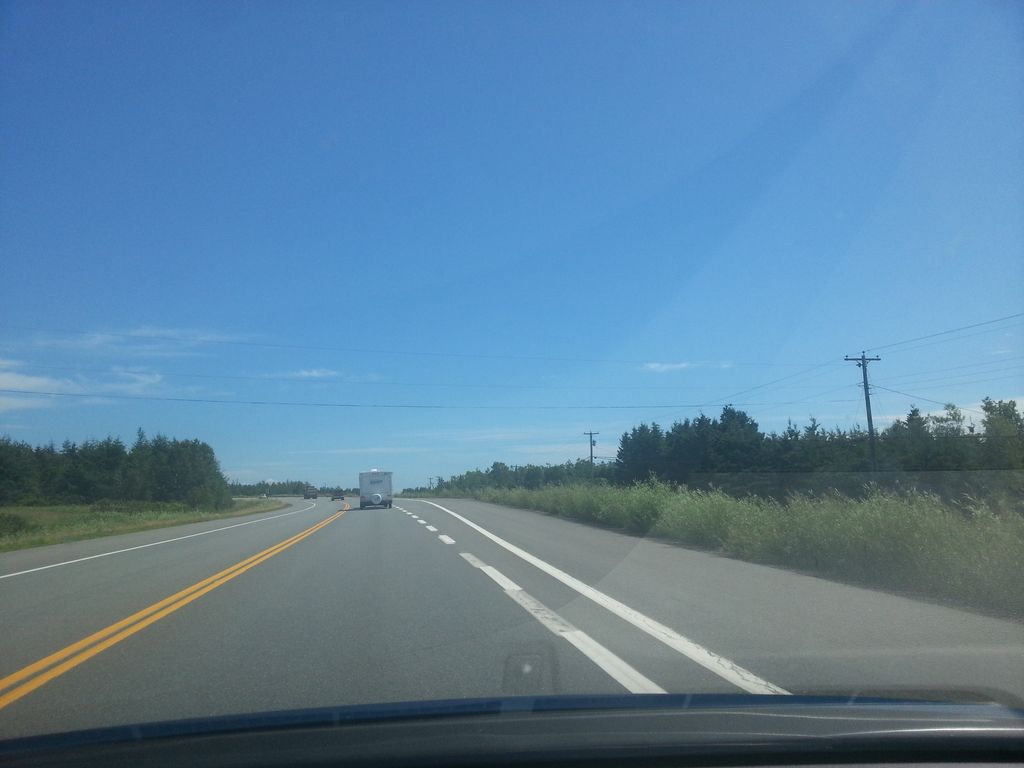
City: charlottetown